Interaction volume radius: 5 \u00c5
Interaction volume height: 25 \u00c5
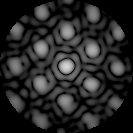
Disorder parameter: 0.2358